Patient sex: M
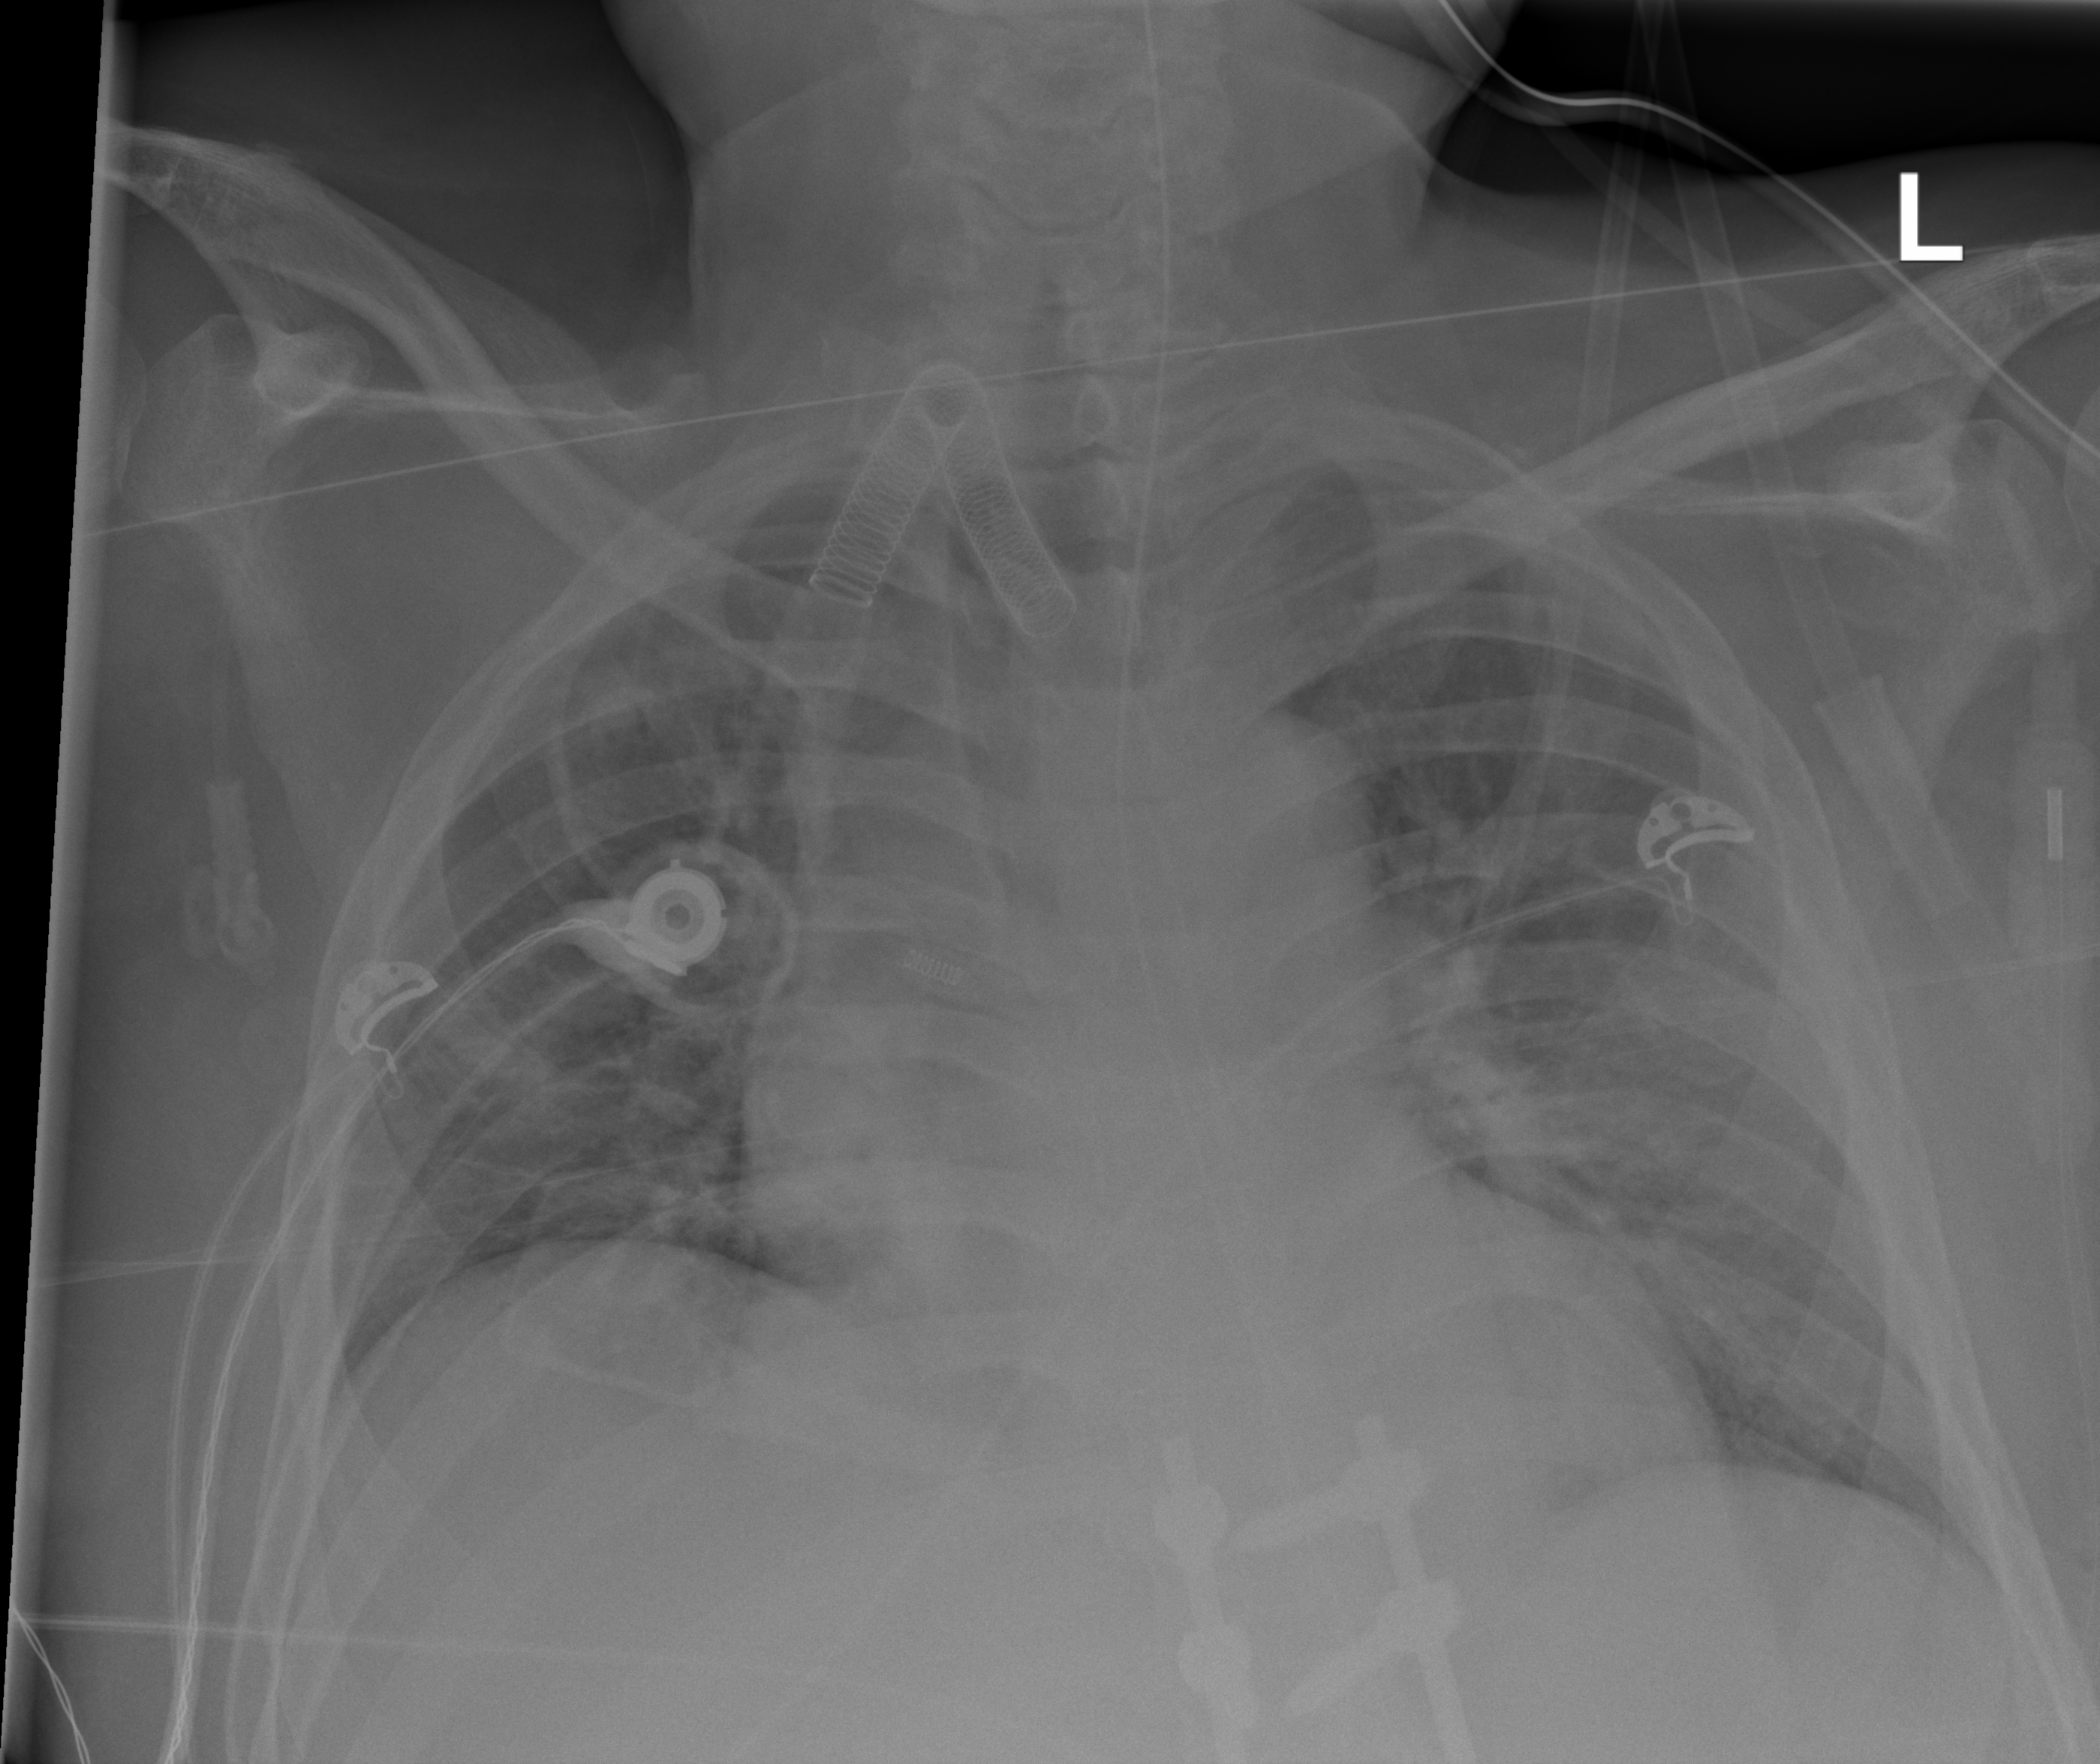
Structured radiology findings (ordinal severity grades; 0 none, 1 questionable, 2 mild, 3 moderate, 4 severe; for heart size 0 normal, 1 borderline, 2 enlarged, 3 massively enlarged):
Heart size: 3
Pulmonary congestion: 2
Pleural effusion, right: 0
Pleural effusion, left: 0
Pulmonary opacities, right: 2
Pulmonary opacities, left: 2
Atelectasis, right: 2
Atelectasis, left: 2